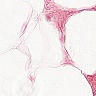
Metastatic tissue present: no